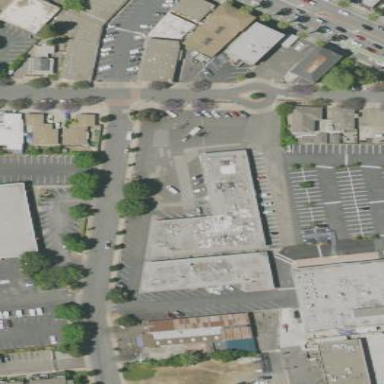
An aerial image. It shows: Retail building.